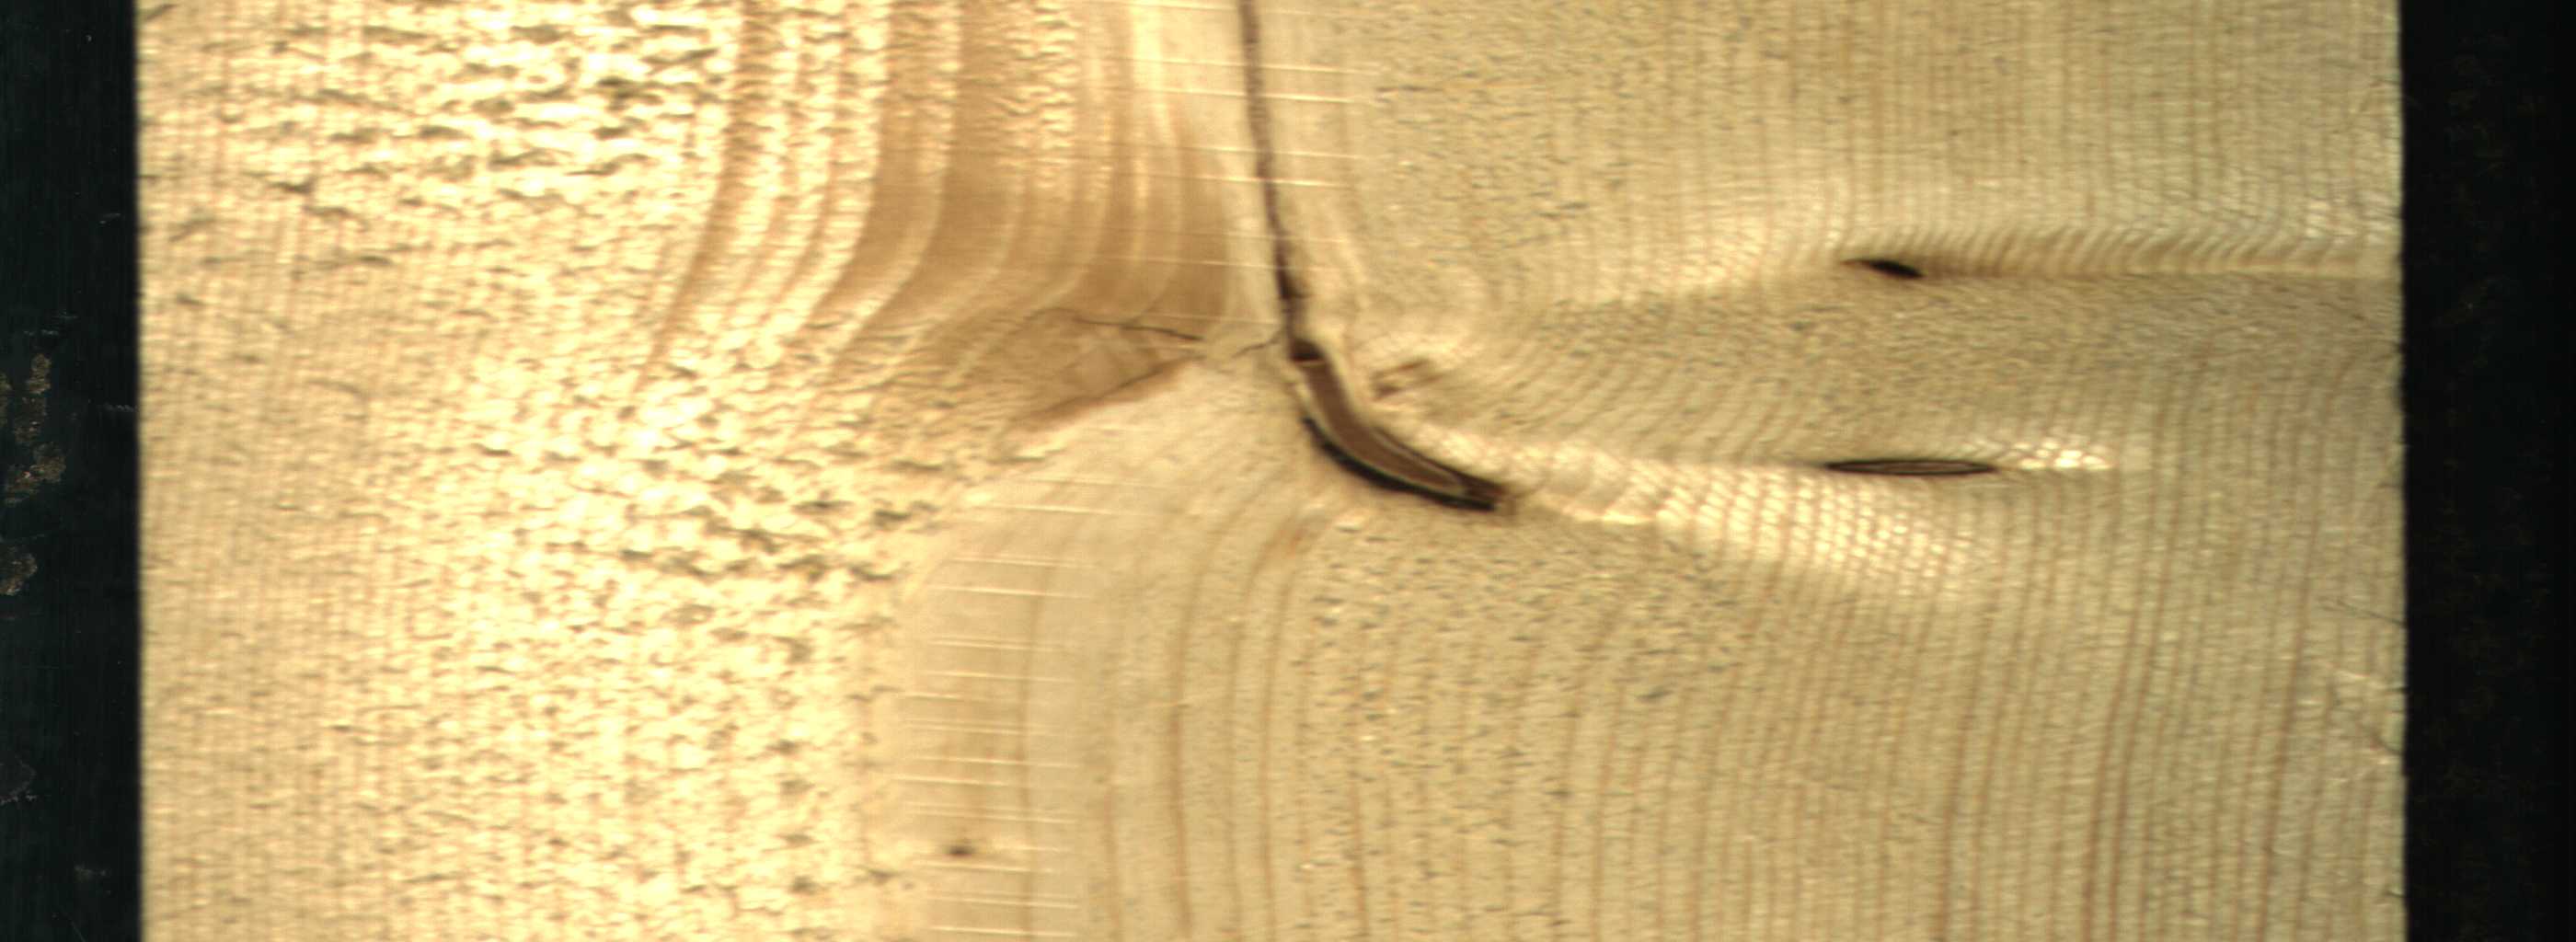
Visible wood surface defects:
Marrow
Dead_Knot
Dead_Knot
Dead_Knot